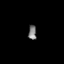
Tissue: lung
Cell type: T cells
Senescence score: 0.2067
Nuclear area (px): 113
Mean DAPI intensity: 124.168